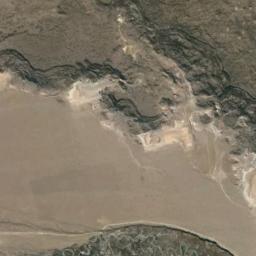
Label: desert